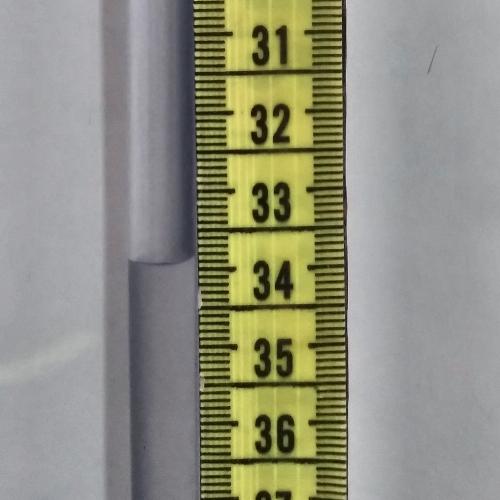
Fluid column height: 33.9 cm